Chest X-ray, PA view. Patient: 43 years old, sex M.
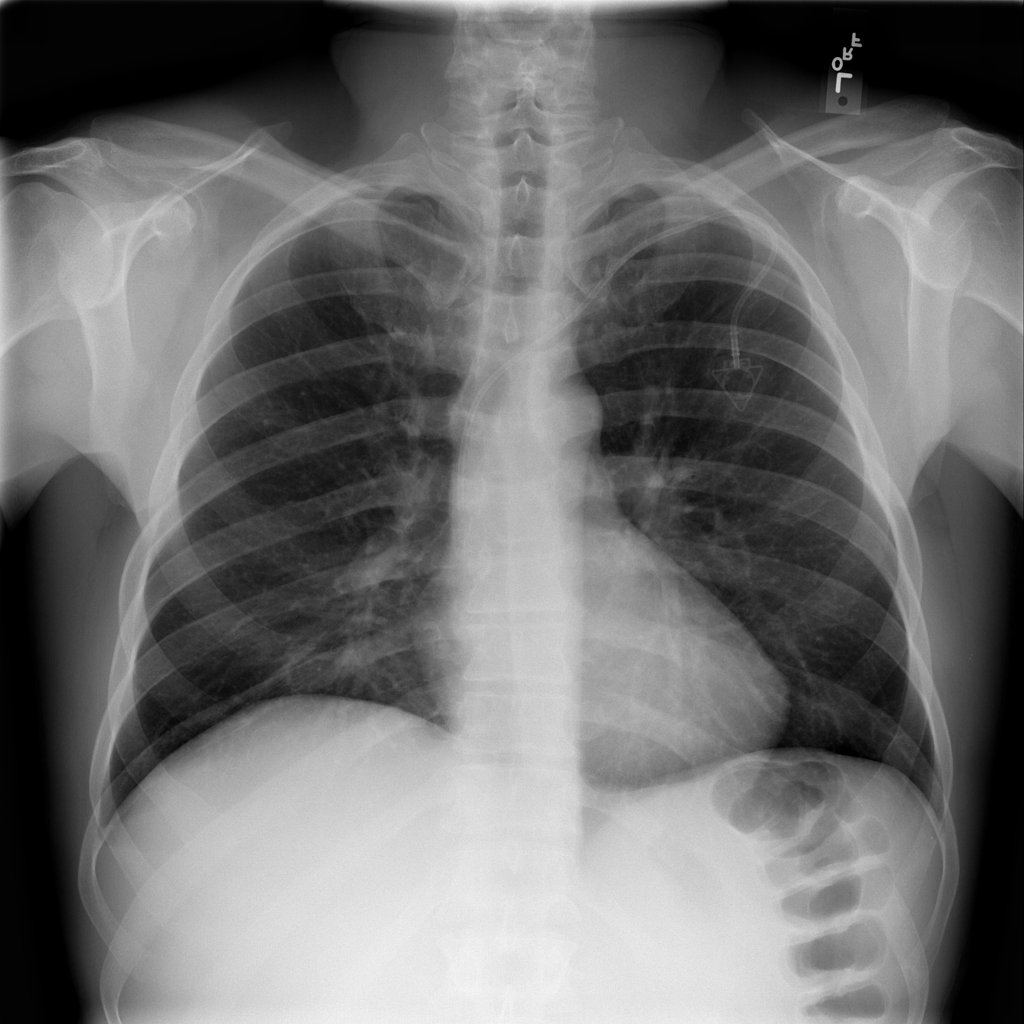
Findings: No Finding